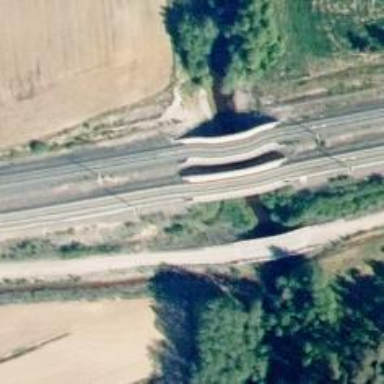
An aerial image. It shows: Railway track with continuous electrified contact lines.